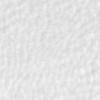
Label: no_change